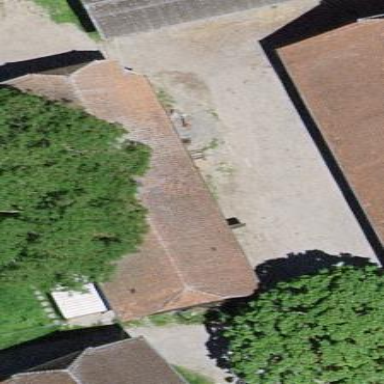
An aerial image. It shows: Shed.